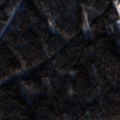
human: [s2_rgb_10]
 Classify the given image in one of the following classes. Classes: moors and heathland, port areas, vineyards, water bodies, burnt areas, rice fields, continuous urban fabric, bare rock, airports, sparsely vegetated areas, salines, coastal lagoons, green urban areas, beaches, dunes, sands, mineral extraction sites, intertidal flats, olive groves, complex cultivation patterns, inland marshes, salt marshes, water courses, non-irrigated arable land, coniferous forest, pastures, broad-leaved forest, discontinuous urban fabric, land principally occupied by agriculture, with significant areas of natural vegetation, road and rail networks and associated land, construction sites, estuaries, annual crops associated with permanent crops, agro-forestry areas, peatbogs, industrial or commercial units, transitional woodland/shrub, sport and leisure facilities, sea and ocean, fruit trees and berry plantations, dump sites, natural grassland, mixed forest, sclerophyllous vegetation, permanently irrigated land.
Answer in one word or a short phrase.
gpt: coniferous forest, mixed forest